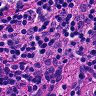
Metastatic tissue present: no